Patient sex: F
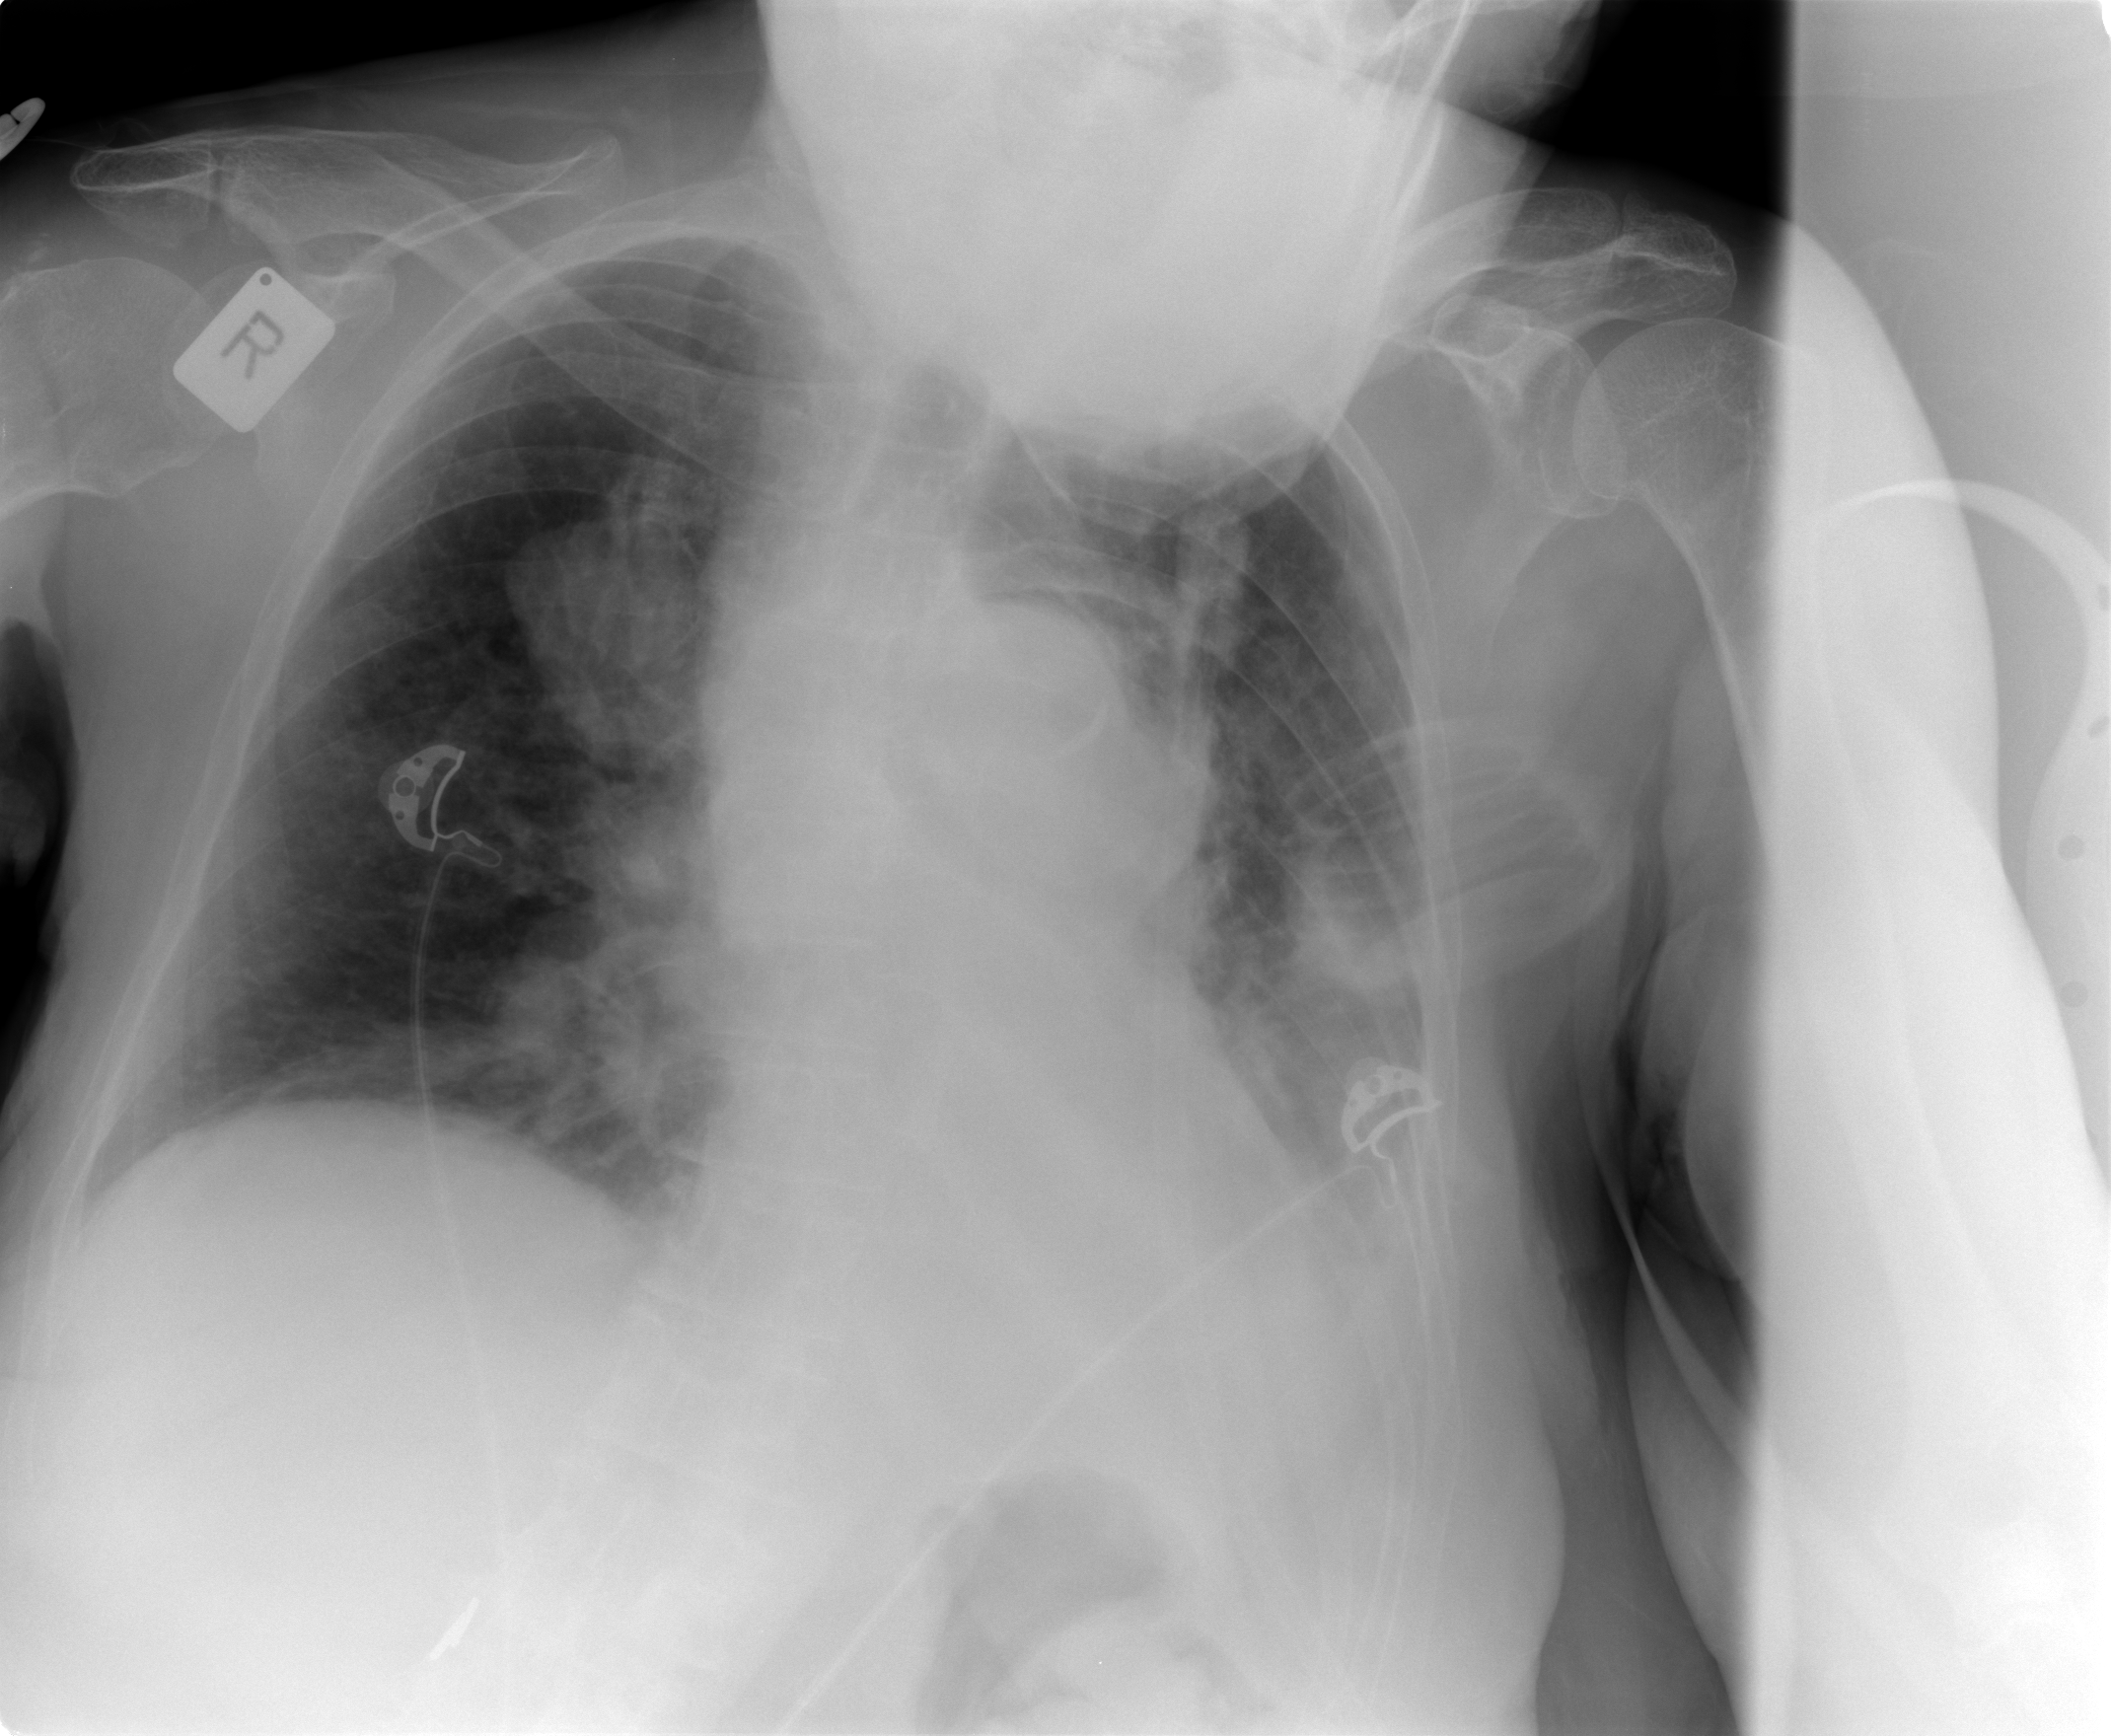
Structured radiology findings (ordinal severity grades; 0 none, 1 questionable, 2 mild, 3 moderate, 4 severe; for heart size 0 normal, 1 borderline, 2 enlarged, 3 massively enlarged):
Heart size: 1
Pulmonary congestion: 0
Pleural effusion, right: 0
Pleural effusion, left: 2
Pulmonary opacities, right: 2
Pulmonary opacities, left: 1
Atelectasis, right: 0
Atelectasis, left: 2